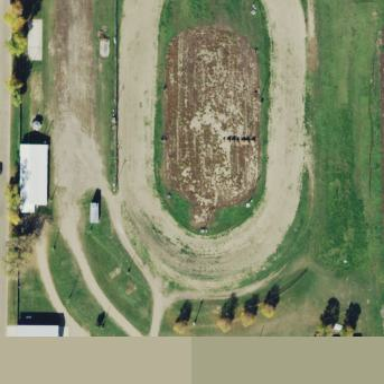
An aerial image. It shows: Dirt raceway.